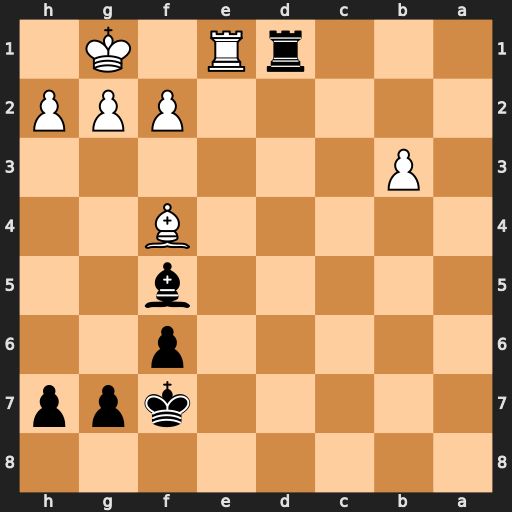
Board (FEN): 8/5kpp/5p2/5b2/5B2/1P6/5PPP/3rR1K1
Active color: b
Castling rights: -
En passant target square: -
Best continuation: Rxe1#